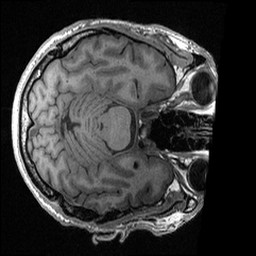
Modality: T1w
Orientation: axial
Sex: male
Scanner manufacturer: ge
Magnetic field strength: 3 T
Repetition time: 0.0064 s
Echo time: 0.00281 s